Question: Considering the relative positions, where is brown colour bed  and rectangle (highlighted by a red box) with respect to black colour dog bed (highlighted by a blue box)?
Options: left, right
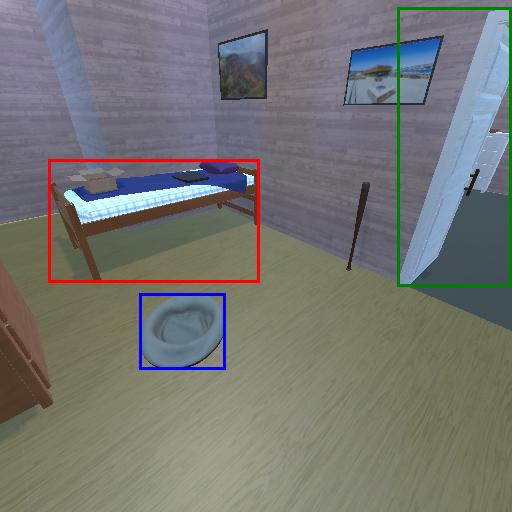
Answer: left